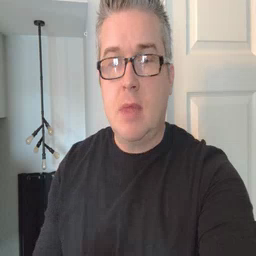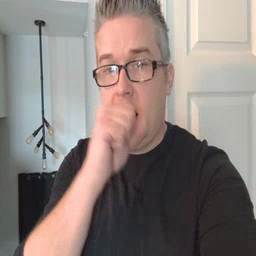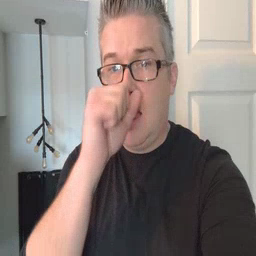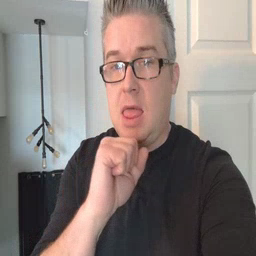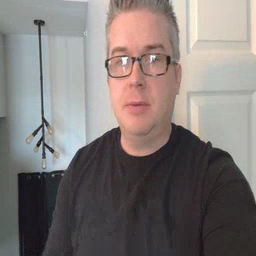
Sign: icecream